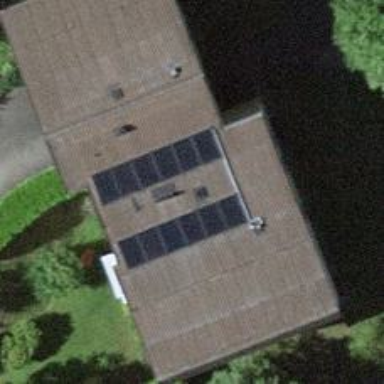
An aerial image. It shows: Solar power generator using photovoltaic method with solar photovoltaic panel types.